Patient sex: M
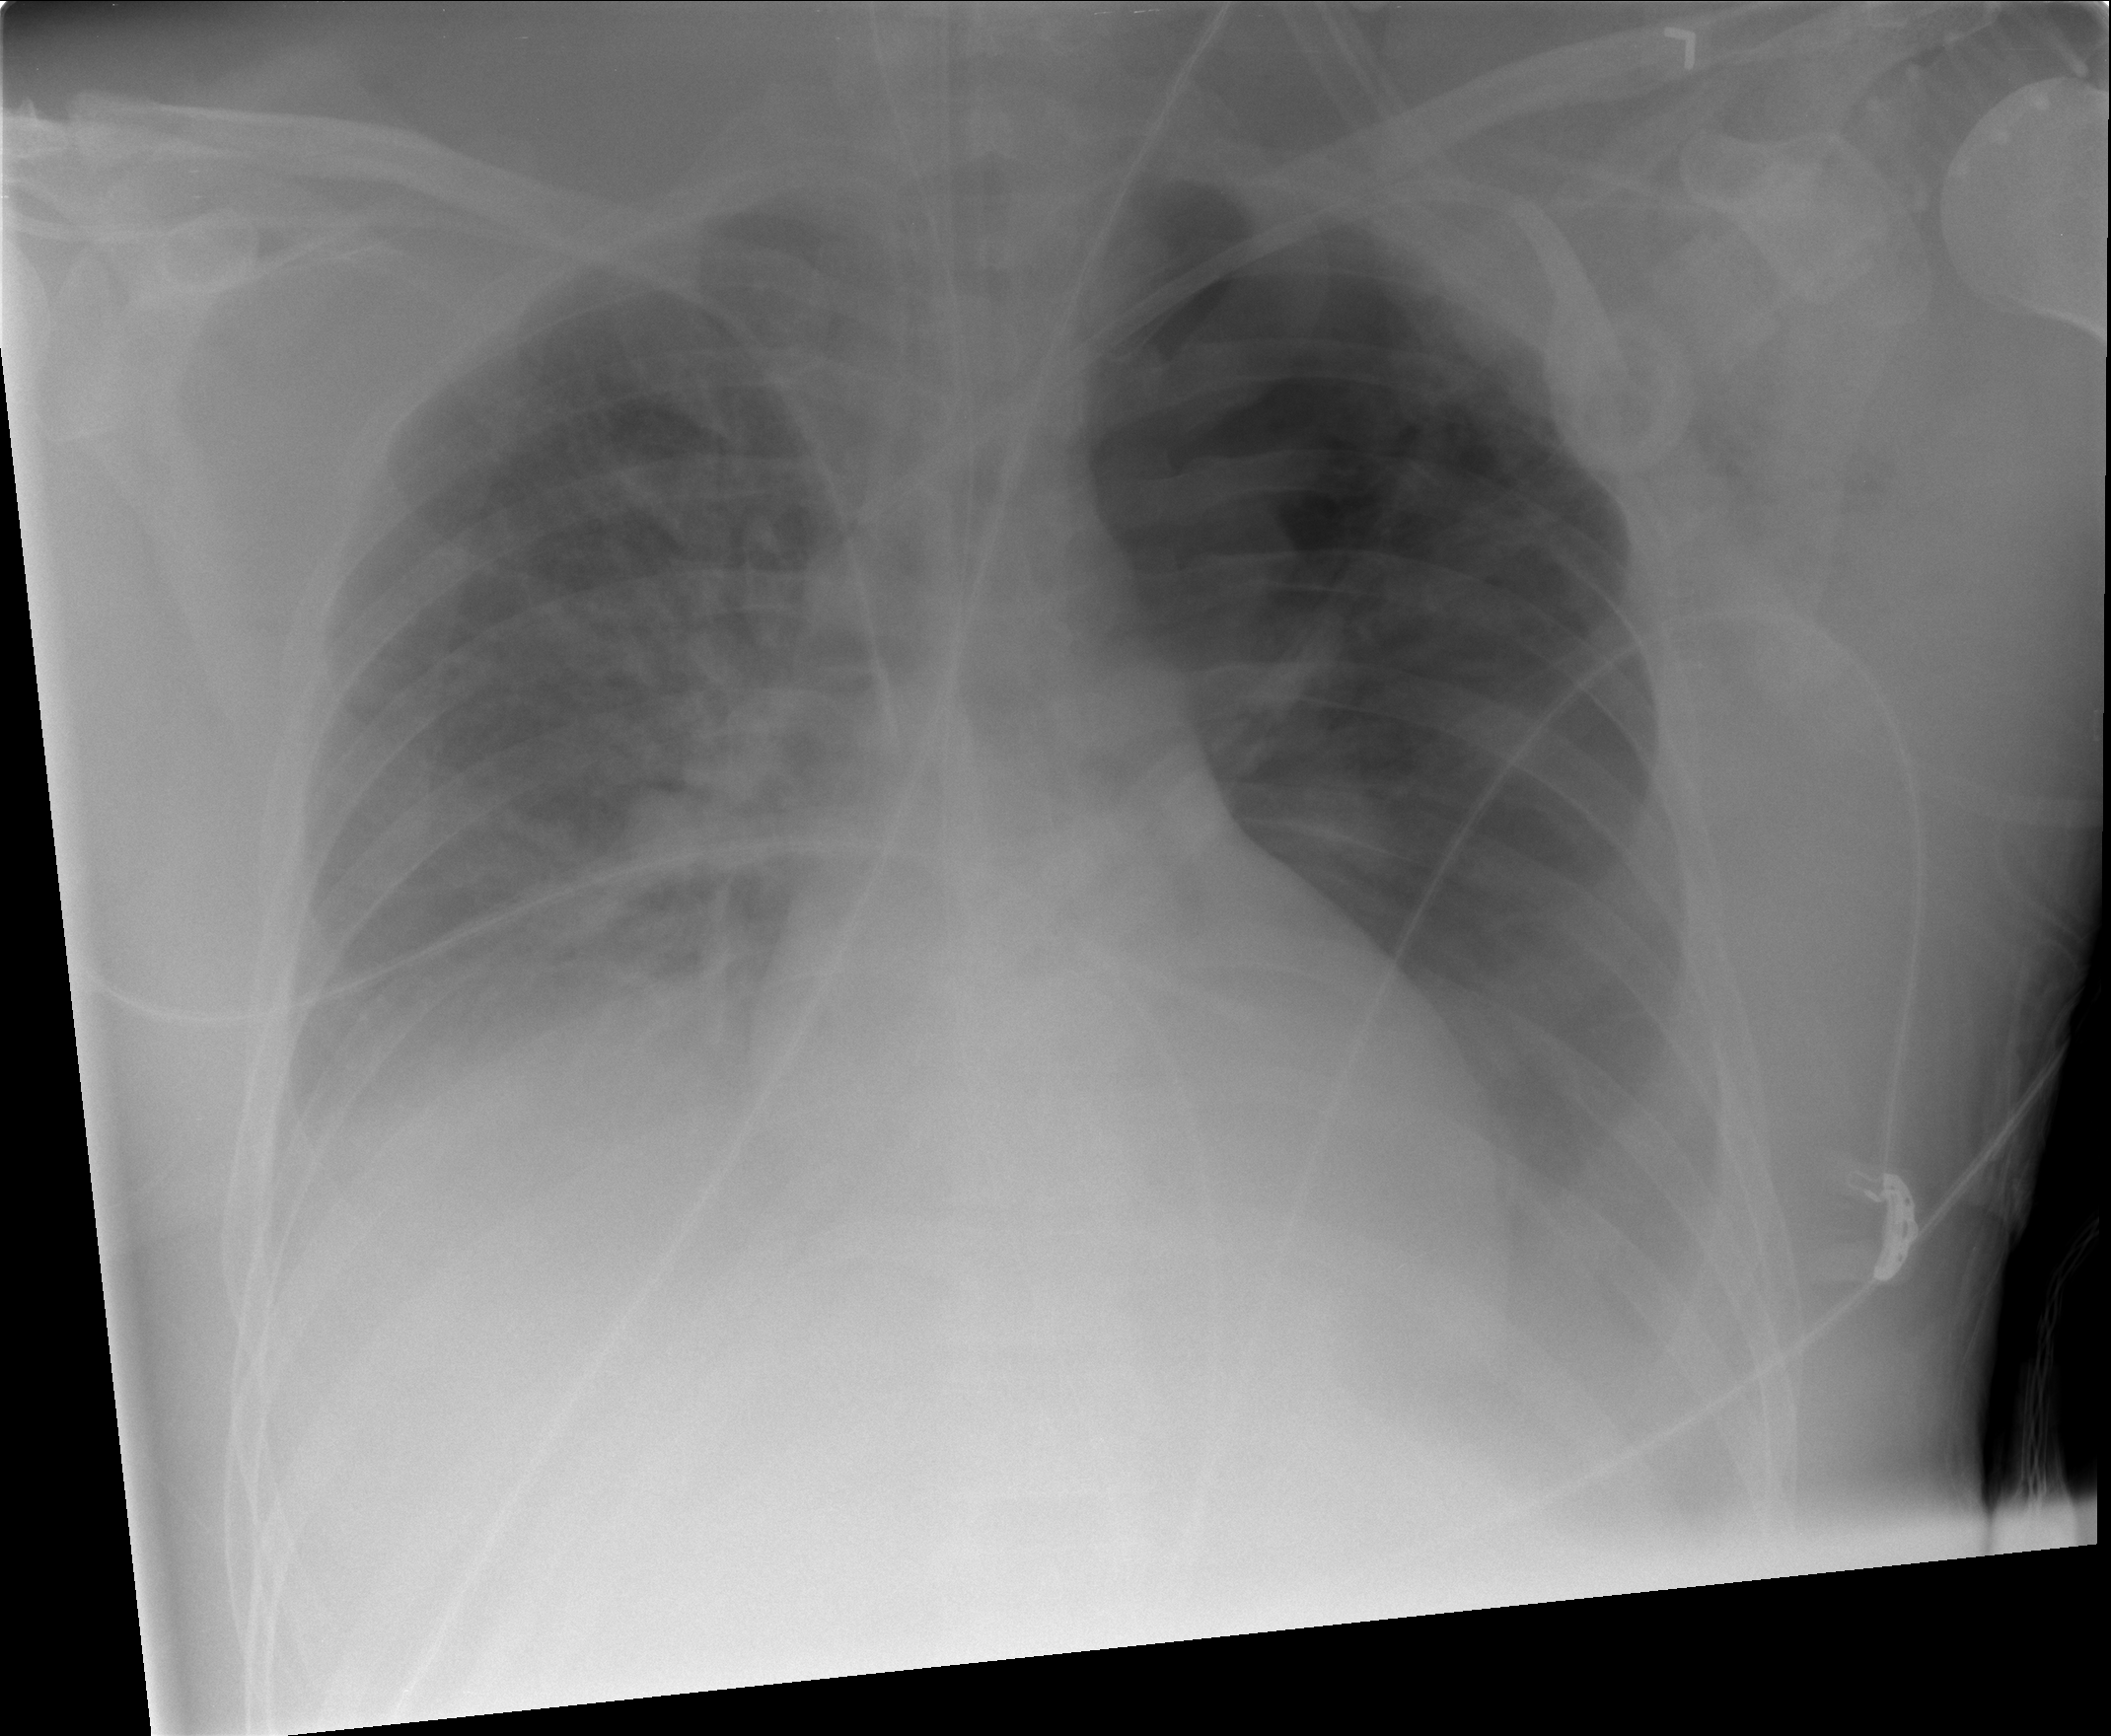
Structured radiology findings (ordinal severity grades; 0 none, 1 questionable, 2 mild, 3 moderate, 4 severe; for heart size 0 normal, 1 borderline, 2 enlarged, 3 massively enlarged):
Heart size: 0
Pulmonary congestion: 0
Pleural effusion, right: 1
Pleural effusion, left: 2
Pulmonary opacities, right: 0
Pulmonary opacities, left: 0
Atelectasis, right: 2
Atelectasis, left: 0